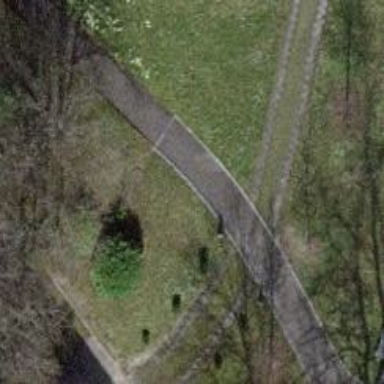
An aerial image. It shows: Grass paver driveway.